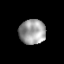
Tissue: lung
Cell type: Epithelial cells
Senescence score: 0.2372
Nuclear area (px): 638
Mean DAPI intensity: 160.45